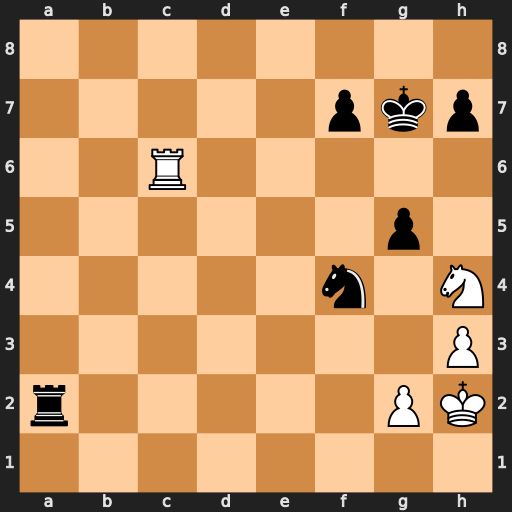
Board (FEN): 8/5pkp/2R5/6p1/5n1N/7P/r5PK/8
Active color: w
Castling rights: -
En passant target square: -
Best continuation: Nf5+ Kh8 Rc8#